【题型】解答题　【知识点】解析几何　【难度】medium
设有椭圆方程 \(\Gamma: \dfrac{x^2}{a^2} + \dfrac{y^2}{b^2} = 1\ (a > b > 0)\)，直线 \(l: x + y - 4\sqrt{2} = 0\)，\(\Gamma\) 下端点为 \(A\)，\(M\) 在 \(l\) 上，左、右焦点分别为 \(F_1(-\sqrt{2}, 0)\)、\(F_2(\sqrt{2}, 0)\).

\vspace{1em}

(1) \(a=2\)，\(AM\) 中点在 \(x\) 轴上，求点 \(M\) 的坐标;

(2) 直线 \(l\) 与 \(y\) 轴交于 \(B\)，直线 \(AM\) 经过右焦点 \(F_2\)，在 \(\triangle ABM\) 中有一内角余弦值为 \(\dfrac{3}{5}\)，求 \(b\);

(3) 在椭圆 \(\Gamma\) 上存在一点 \(P\) 到 \(l\) 距离为 \(d\)，使 \(|PF_1|+|PF_2|+d=6\)，随 \(a\) 的变化，求 \(d\) 的最小值.

\vspace{1em}
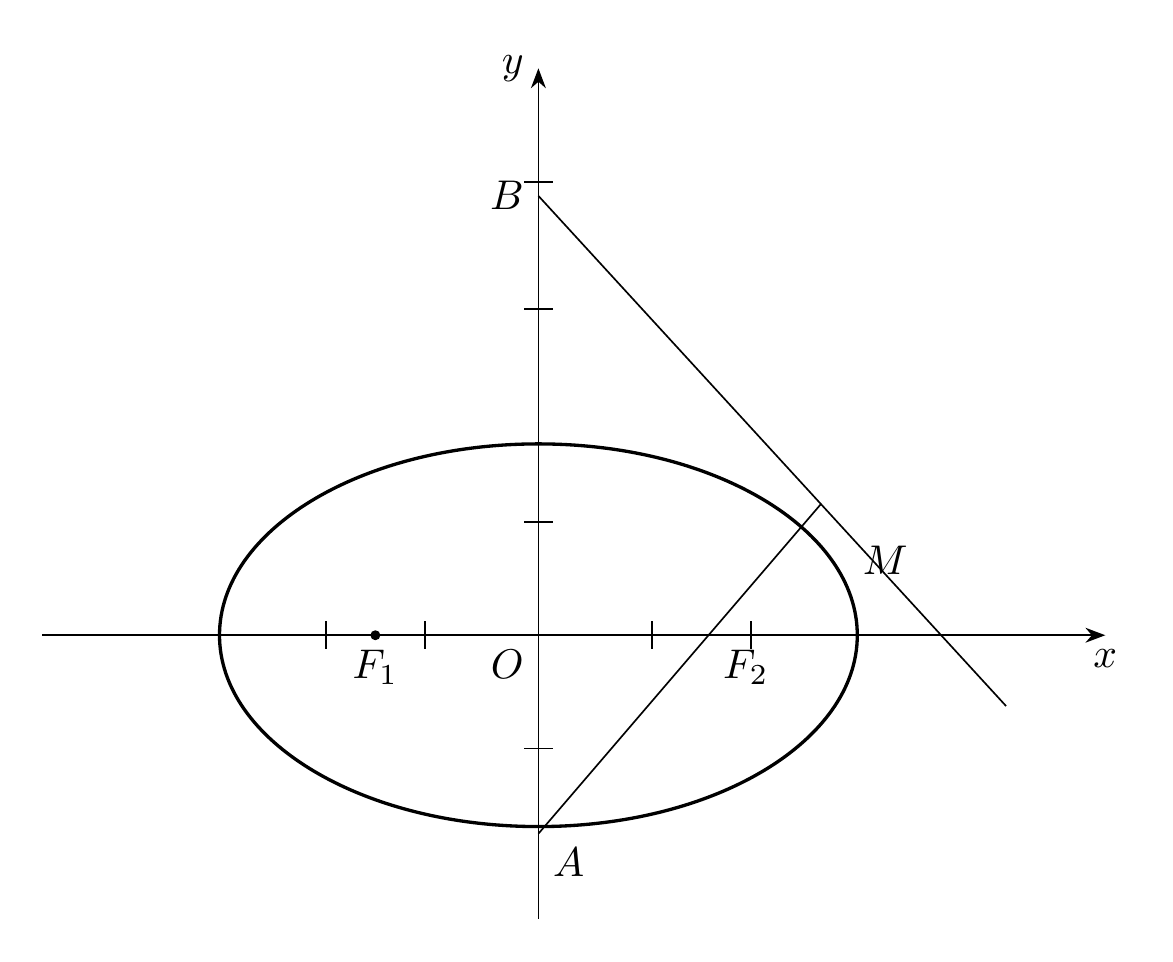
【解答】
\textbf{【答案】}
(1) \(\boldsymbol{M(3\sqrt{2}, \sqrt{2})}\);
(2) \(\boldsymbol{b = \dfrac{3}{4}\sqrt{2}}\) 或 \(\boldsymbol{\dfrac{\sqrt{2}}{7}}\);
(3) \(\boldsymbol{\dfrac{8}{3}}\).

\vspace{1em}

\textbf{【解答】}
(1) 由题意可得 \(a=2\)，\(b = c = \sqrt{2}\)，
\(\Gamma: \dfrac{x^2}{4} + \dfrac{y^2}{2} = 1\)，\(A(0, -\sqrt{2})\)，

\(\because AM\) 的中点在 \(x\) 轴上，

\(\therefore M\) 的纵坐标为 \(\sqrt{2}\)，

代入 \(x + y - 4\sqrt{2} = 0\) 得 \(M(3\sqrt{2}, \sqrt{2})\).

\vspace{1em}

(2) 由直线方程可知 \(B(0, 4\sqrt{2})\)，

① 若 \(\cos\angle BAM = \dfrac{3}{5}\)，则 \(\tan\angle BAM = \dfrac{4}{3}\)，即 \(\tan\angle OAF_2 = \dfrac{4}{3}\)，

\(\therefore OA = \dfrac{3}{4}OF_2 = \dfrac{3}{4}\sqrt{2}\)，

\(\therefore b = \dfrac{3}{4}\sqrt{2}\).

② 若 \(\cos\angle BMA = \dfrac{3}{5}\)，则 \(\sin\angle BMA = \dfrac{4}{5}\)，

\(\because \angle MBA = \dfrac{\pi}{4}\)，\(\therefore \cos(\angle MBA + \angle AMB) = \dfrac{\sqrt{2}}{2} \times \dfrac{3}{5} - \dfrac{\sqrt{2}}{2} \times \dfrac{4}{5} = -\dfrac{\sqrt{2}}{10}\)，

\(\therefore \cos\angle BAM = \dfrac{\sqrt{2}}{10}\)，\(\therefore \tan\angle BAM = 7\).

即 \(\tan\angle OAF_2 = 7\)，\(\therefore OA = \dfrac{\sqrt{2}}{7}\)，\(\therefore b = \dfrac{\sqrt{2}}{7}\)，

综上 \(b = \dfrac{3}{4}\sqrt{2}\) 或 \(\dfrac{\sqrt{2}}{7}\).

\vspace{1em}

(3) 设 \(P(a\cos\theta, b\sin\theta)\)，

由点到直线距离公式可得 \(\dfrac{|a\cos\theta + b\sin\theta - 4\sqrt{2}|}{\sqrt{2}} = 6 - 2a\)，

很明显椭圆在直线的左下方，则 \(-\dfrac{a\cos\theta + b\sin\theta - 4\sqrt{2}}{\sqrt{2}} = 6 - 2a\)，

即 \(4\sqrt{2} - \sqrt{a^2 + b^2}\sin(\theta + \varphi) = 6\sqrt{2} - 2\sqrt{2}a\)，

\(\because a^2 = b^2 + 2\)，\(\therefore \sqrt{2a^2 - 2}\sin(\theta + \varphi) = 2\sqrt{2}a - 2\sqrt{2}\)，

据此可得 \(\sqrt{a^2 - 1}\sin(\theta + \varphi) = 2a - 2\)，\(|\sin(\theta + \varphi)| = \dfrac{|2a - 2|}{\sqrt{a^2 - 1}} \leq 1\)，

整理可得 \((a - 1)(3a - 5) \leq 0\)，即 \(1 \leq a \leq \dfrac{5}{3}\)，

从而 \(d = 6 - 2a \geq 6 - 2 \times \dfrac{5}{3} = \dfrac{8}{3}\).

即 \(d\) 的最小值为 \(\dfrac{8}{3}\).